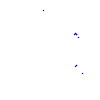
Particle: proton